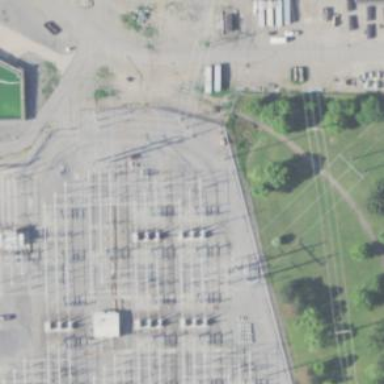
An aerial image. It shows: Switch for power supply.